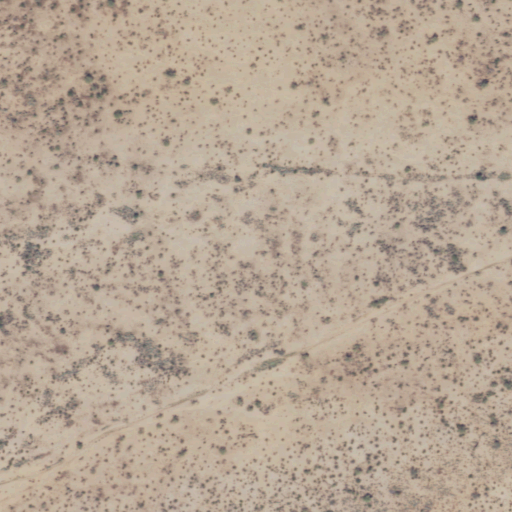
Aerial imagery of mountain in Arizona named Conley Points containing only shrub